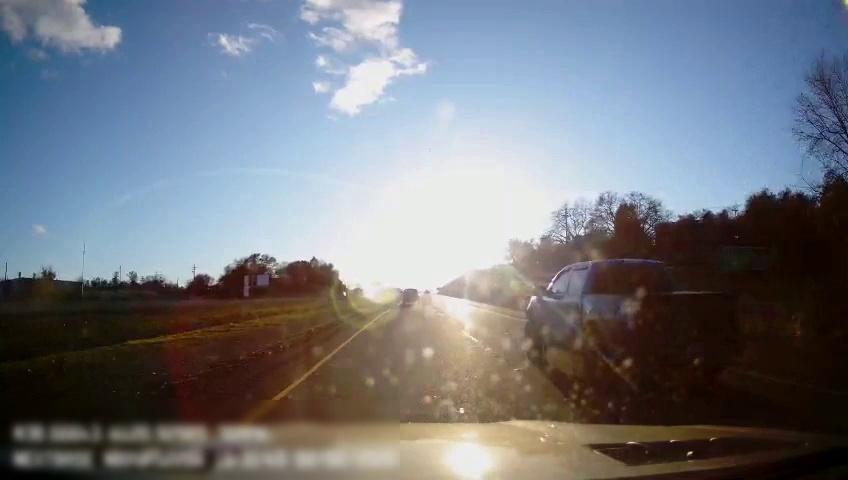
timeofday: Day
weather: Sunny
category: Drivable Space
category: Drivable Space
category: Vehicles | Truck
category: Vehicles | SUV
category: Lanes | Current Lane
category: Lanes | Current Lane
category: Lanes | Alternate Lane
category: Traffic | Signs